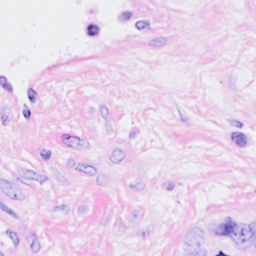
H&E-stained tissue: Breast